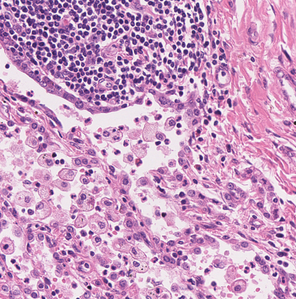
Tumor epithelial tissue: yes
Tumor-associated stroma tissue: yes
Normal tissue: no